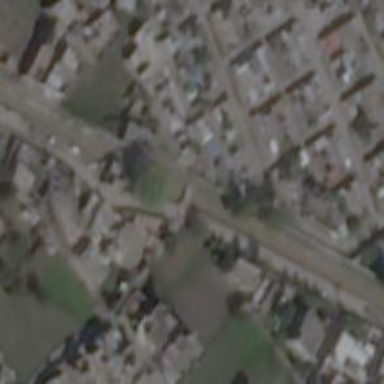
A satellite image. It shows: Residential road with bridge.